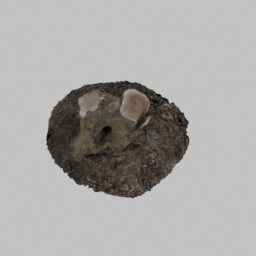
Label: nature